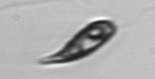
Label: Euglena